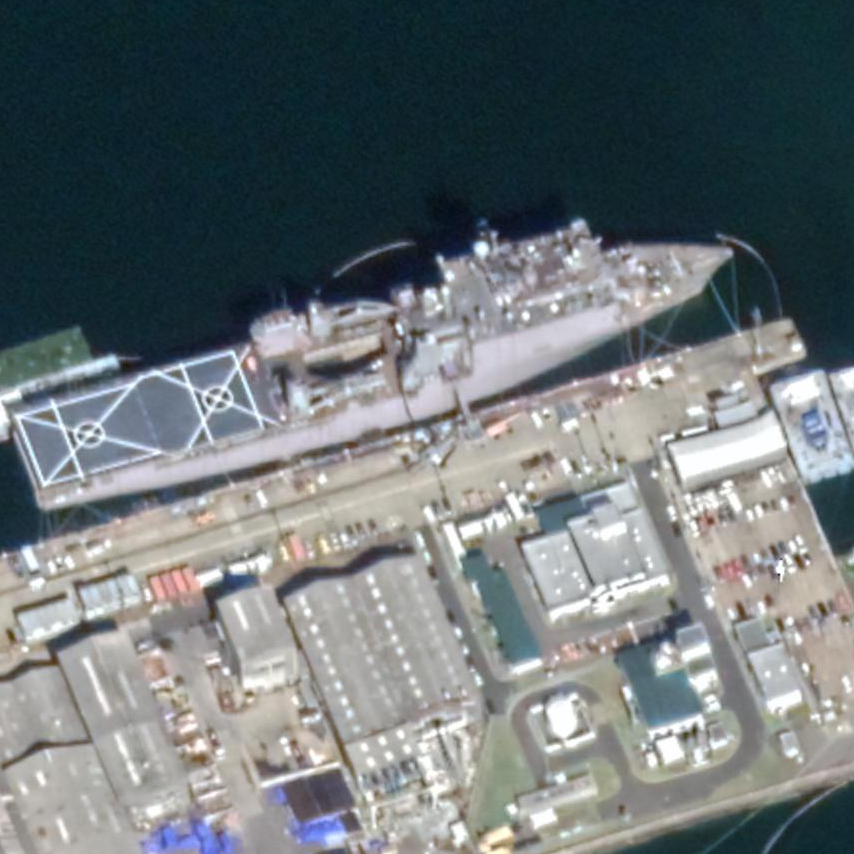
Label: combat